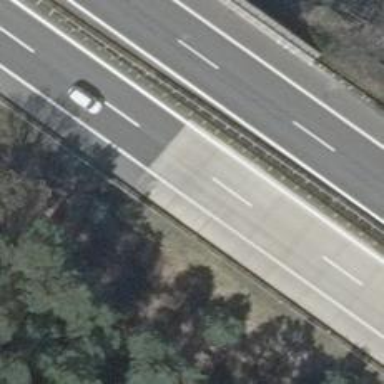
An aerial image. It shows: Asphalt motorway.